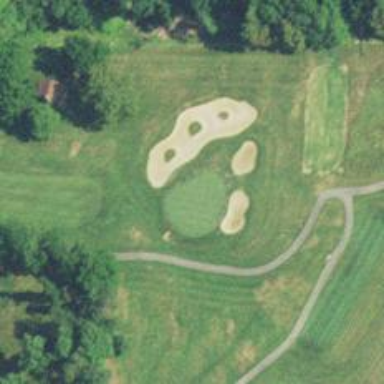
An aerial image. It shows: View of golf hole.